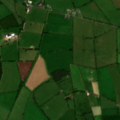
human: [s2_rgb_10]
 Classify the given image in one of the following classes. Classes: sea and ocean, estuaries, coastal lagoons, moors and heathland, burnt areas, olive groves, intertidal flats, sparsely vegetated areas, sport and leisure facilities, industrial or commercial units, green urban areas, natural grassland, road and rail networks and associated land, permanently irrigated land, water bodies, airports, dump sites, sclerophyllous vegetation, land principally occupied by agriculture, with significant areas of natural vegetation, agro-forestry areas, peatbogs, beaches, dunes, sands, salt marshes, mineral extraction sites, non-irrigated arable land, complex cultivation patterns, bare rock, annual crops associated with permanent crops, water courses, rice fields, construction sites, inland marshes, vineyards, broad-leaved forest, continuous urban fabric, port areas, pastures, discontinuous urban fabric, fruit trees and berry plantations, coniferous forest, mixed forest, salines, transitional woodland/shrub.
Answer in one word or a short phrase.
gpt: pastures, mixed forest